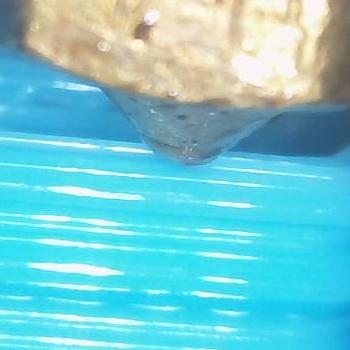
Flow rate: 66%